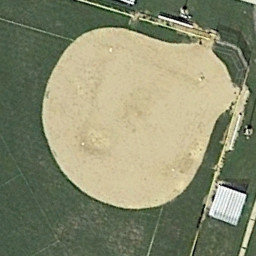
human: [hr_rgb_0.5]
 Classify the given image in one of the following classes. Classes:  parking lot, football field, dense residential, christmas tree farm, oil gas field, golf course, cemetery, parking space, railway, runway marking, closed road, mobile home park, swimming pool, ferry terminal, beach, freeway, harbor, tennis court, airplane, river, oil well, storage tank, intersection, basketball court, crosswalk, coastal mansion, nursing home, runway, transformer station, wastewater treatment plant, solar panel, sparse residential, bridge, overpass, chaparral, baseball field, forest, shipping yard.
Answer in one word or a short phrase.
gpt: baseball field